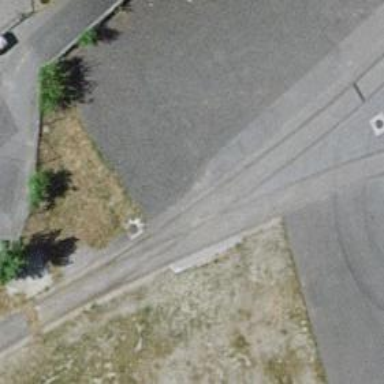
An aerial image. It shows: Disused railway spur with single track.